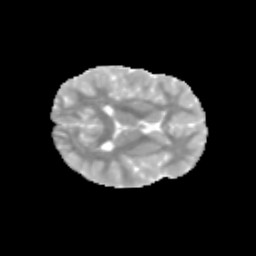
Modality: MD
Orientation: axial
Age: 11
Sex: female
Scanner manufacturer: siemens
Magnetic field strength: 3 T
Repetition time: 3.8 s
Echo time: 0.07 s